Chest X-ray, AP view. Patient: 21 years old, sex M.
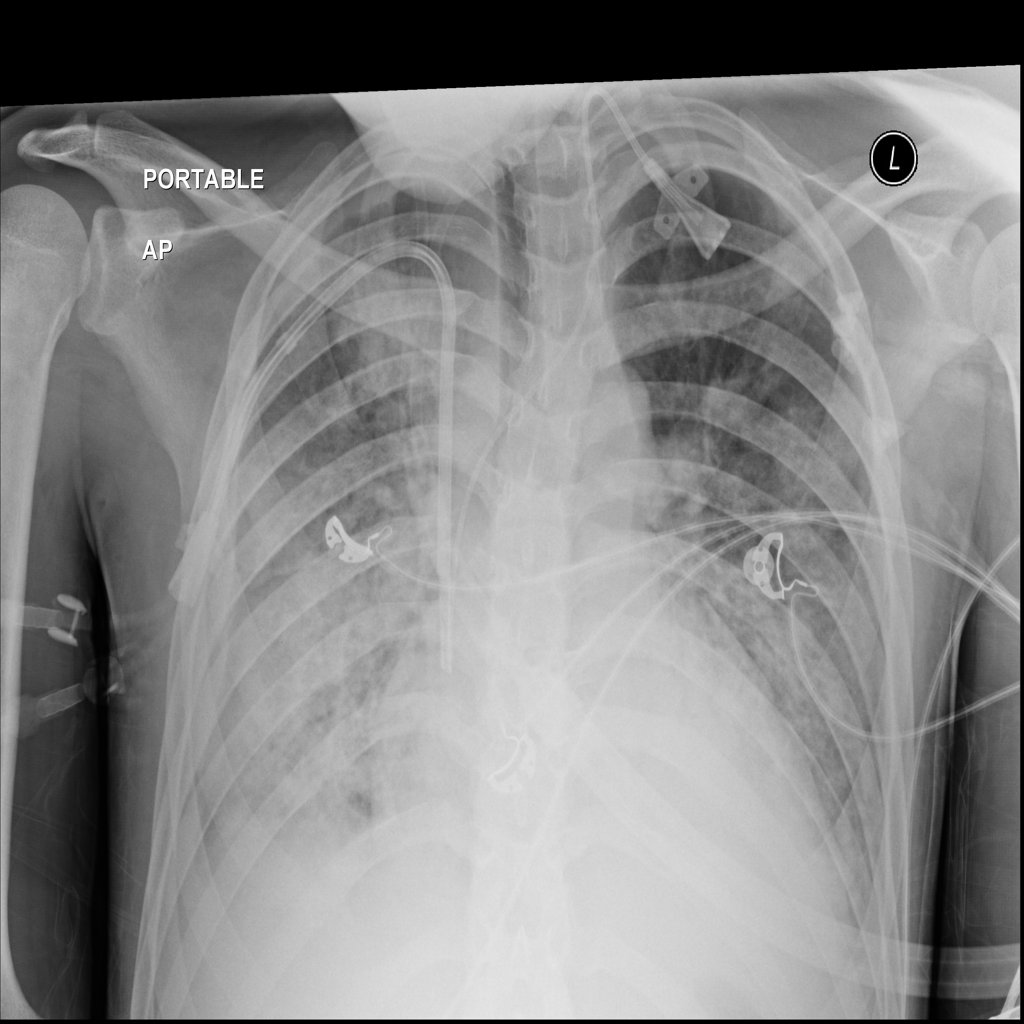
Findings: Effusion, Infiltration